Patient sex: M
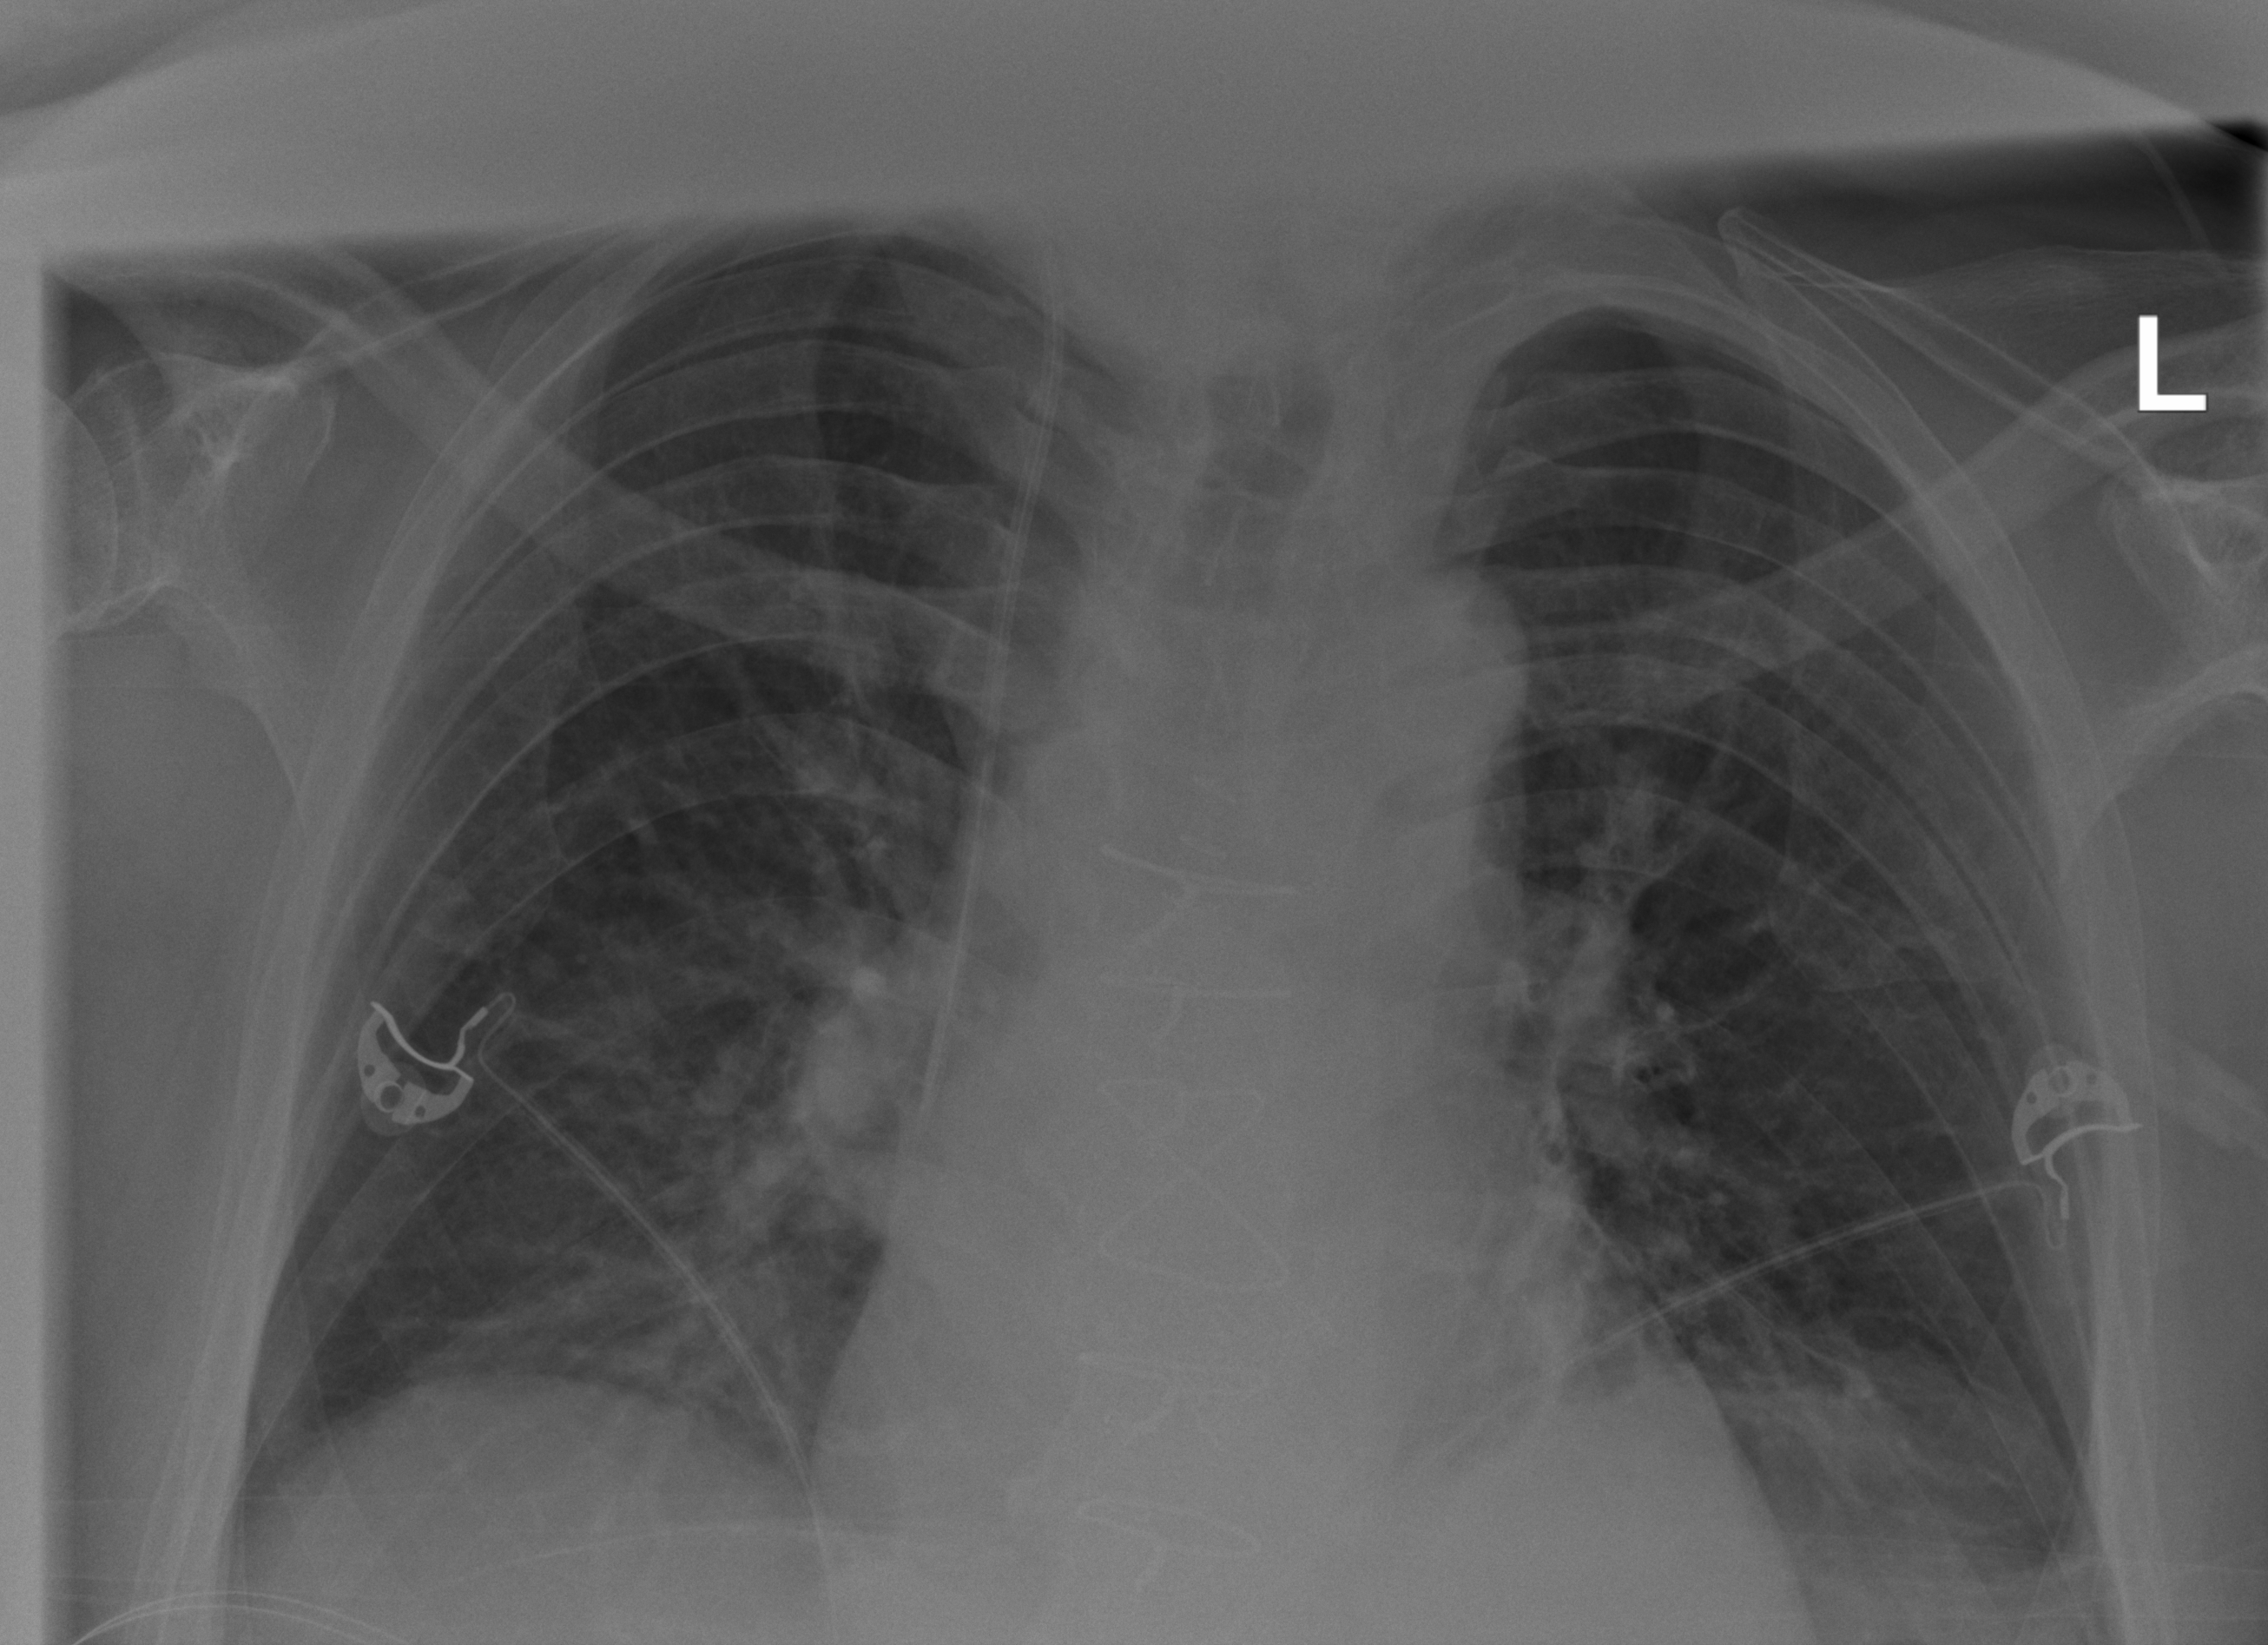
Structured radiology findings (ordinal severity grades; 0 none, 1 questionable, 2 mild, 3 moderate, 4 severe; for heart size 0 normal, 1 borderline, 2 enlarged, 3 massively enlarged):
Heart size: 0
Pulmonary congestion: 2
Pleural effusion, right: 2
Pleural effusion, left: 2
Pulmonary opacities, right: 2
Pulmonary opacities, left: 2
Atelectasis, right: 2
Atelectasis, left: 2